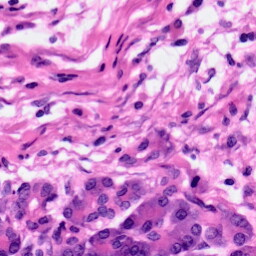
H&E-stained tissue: Pancreatic